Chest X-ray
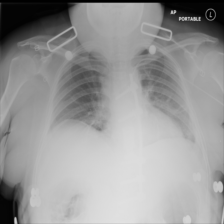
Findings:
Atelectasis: negative
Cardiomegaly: negative
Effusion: negative
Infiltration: negative
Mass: negative
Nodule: negative
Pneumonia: negative
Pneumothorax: negative
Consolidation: negative
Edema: negative
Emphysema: negative
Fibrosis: negative
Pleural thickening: negative
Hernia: negative